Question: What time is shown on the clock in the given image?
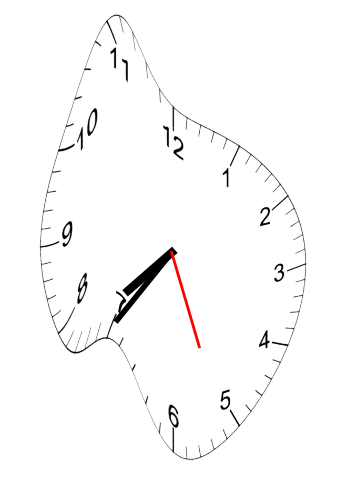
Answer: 07:35:26